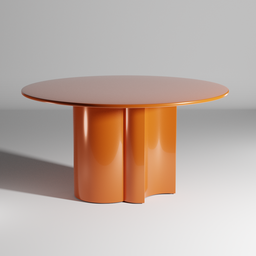
Label: furniture